Question: I'm working on an application that uses SharpDX and the SharpDX Toolkit to draw simple 3D shapes, and the Geometrics.Desktop sample was very helpful in getting started. Now I'm trying to make some shapes transparent, and to keep things simple I'm just trying to make the teapot model in in that sample appear transparent (perhaps translucent would be more precise).
For those not familiar with the Geometrics.Desktop sample, it draws a few simple primitive geometric shapes in 3D. Being a sample app, it's pretty simple, so it makes a pretty good scratchpad for experimenting with the 3D features of the SharpDX "Toolkit" library.
I've added this to the LoadContent method (which runs once at startup time), in an effort to prepare Direct3D to do blending:
'''
var blendStateDescription = new BlendStateDescription();
blendStateDescription.AlphaToCoverageEnable = false;
blendStateDescription.RenderTarget[0].IsBlendEnabled = true;
blendStateDescription.RenderTarget[0].SourceBlend = BlendOption.SourceAlpha;
blendStateDescription.RenderTarget[0].DestinationBlend = BlendOption.InverseSourceAlpha;
blendStateDescription.RenderTarget[0].BlendOperation = BlendOperation.Add;
blendStateDescription.RenderTarget[0].SourceAlphaBlend = BlendOption.Zero;
blendStateDescription.RenderTarget[0].DestinationAlphaBlend = BlendOption.Zero;
blendStateDescription.RenderTarget[0].AlphaBlendOperation = BlendOperation.Add;
blendStateDescription.RenderTarget[0].RenderTargetWriteMask = ColorWriteMaskFlags.All;
var blendState = SharpDX.Toolkit.Graphics.BlendState.New(this.GraphicsDevice, blendStateDescription);
this.GraphicsDevice.SetBlendState(blendState);
'''
I have set up the depth stencil as follows:
'''
var depthDisabledStencilDesc = new DepthStencilStateDescription()
{
IsDepthEnabled = false,
DepthWriteMask = DepthWriteMask.All,
DepthComparison = Comparison.Less,
IsStencilEnabled = true,
StencilReadMask = 0xFF,
StencilWriteMask = 0xFF,
// Stencil operation if pixel front-facing.
FrontFace = new DepthStencilOperationDescription()
{
FailOperation = StencilOperation.Keep,
DepthFailOperation = StencilOperation.Increment,
PassOperation = StencilOperation.Keep,
Comparison = Comparison.Always
},
// Stencil operation if pixel is back-facing.
BackFace = new DepthStencilOperationDescription()
{
FailOperation = StencilOperation.Keep,
DepthFailOperation = StencilOperation.Decrement,
PassOperation = StencilOperation.Keep,
Comparison = Comparison.Always
}
};
// Create the depth stencil state.
var depthDisabledStencilState = SharpDX.Toolkit.Graphics.DepthStencilState.New(this.GraphicsDevice, depthDisabledStencilDesc);
//turn z-buffer off
this.GraphicsDevice.SetDepthStencilState(depthDisabledStencilState, 1);
'''
And in the Draw method (which run at the frame rate and iterates through a small array of 3D models, drawing each one), I've added the code below. It moves the teapot to the center of the viewport and make it large enough to occlude some of the other objects. The teapot is drawn last, so the other models have already been rendered, so I was really hoping this would draw a translucent teapot on top of them:
'''
// Draw the primitive using BasicEffect
if (i == 6)
{
basicEffect.Alpha = 0.5f;
basicEffect.World *= Matrix.Translation(-x, -y, 0);
basicEffect.World *= Matrix.Scaling(3);
}
else
{
basicEffect.Alpha = 1;
}
primitive.Draw(basicEffect);
'''
(The comment and the final call to Draw were part of the original sample code.)
But alas, the result is a big teapot among the other objects:

What do I need to do to make that teapot transparent?
Am I missing something, or have I misconfigured the blend state?
And just for completeness, I have also tried texturing my objects with images that have the alpha channel at 50%, but that still results in opaque objects.
Thanks in advance for any assistance!
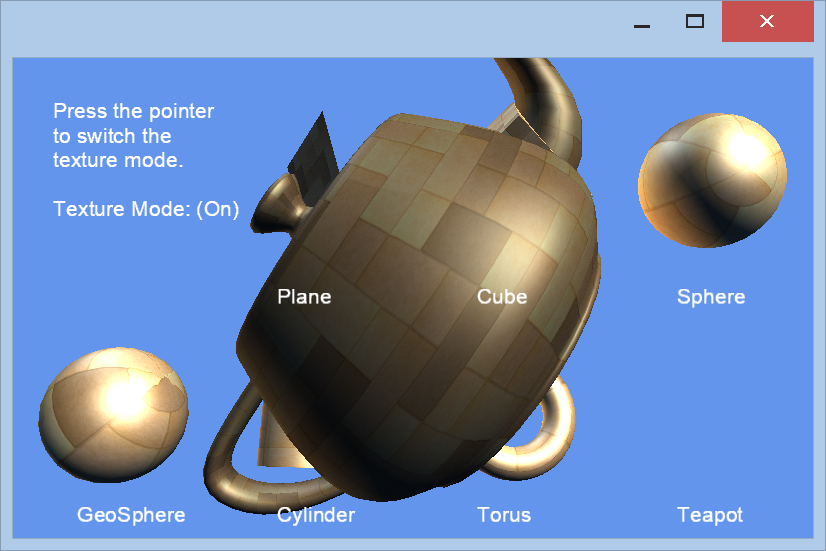
Answer: I have SourceAlphaBlend and DestinationAlphaBlend set to Zero and it works as it should. Other than those the state description looks correct to me. Also, make sure that AlphaToCoverage is disabled in the blendstate or else you'll have other things acting weird.
Also make sure that you set the BlendState before drawing each frame.